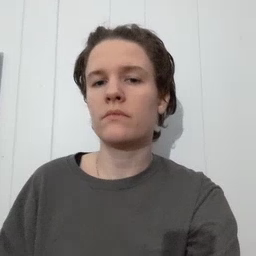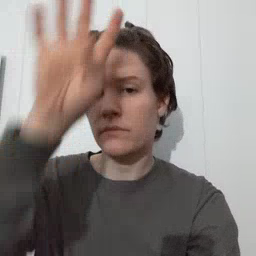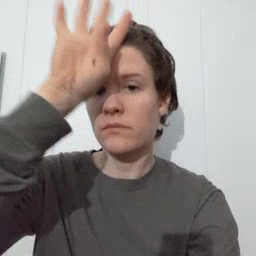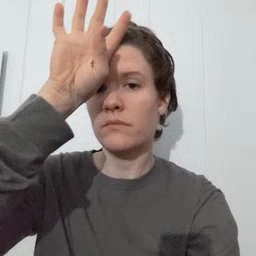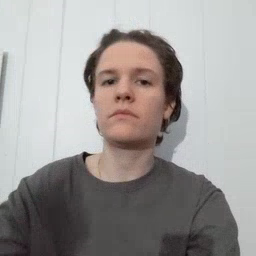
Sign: fireman